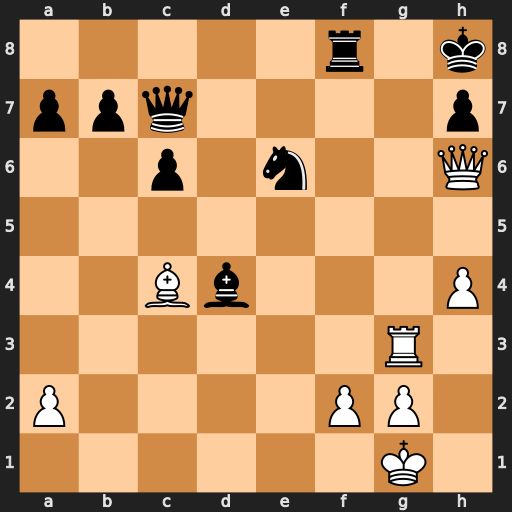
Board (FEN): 5r1k/ppq4p/2p1n2Q/8/2Bb3P/6R1/P4PP1/6K1
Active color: w
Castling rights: -
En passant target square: -
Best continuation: Qxf8+ Nxf8 Rg8#